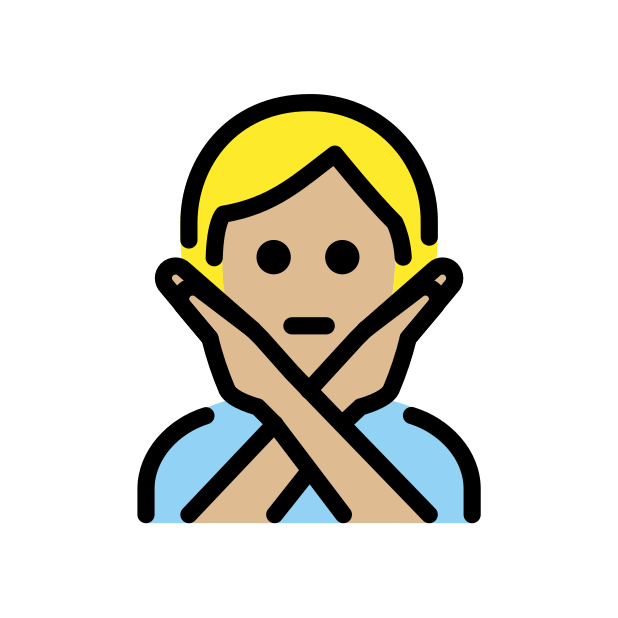
person gesturing NO: medium-light skin tone